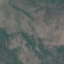
Land use / land cover class: HerbaceousVegetation